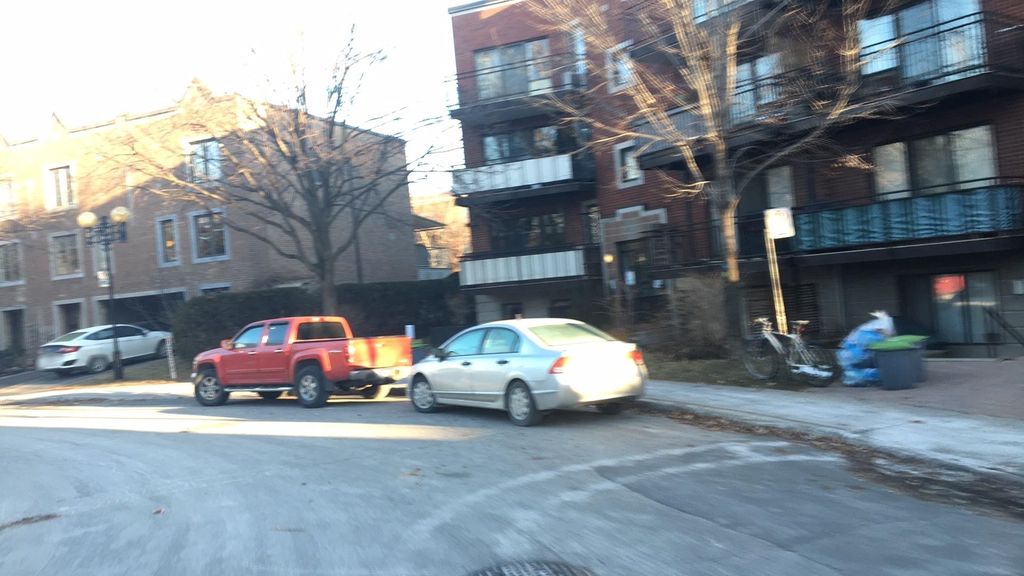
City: montreal